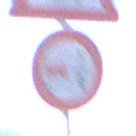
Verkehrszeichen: VerbotUeberholenEinspurigeFahrzeuge
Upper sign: KreuzungOderEinmuendung
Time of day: MorningAfternoon
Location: Outdoor (Nature)
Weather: Clear
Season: NotSpecified
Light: Natural